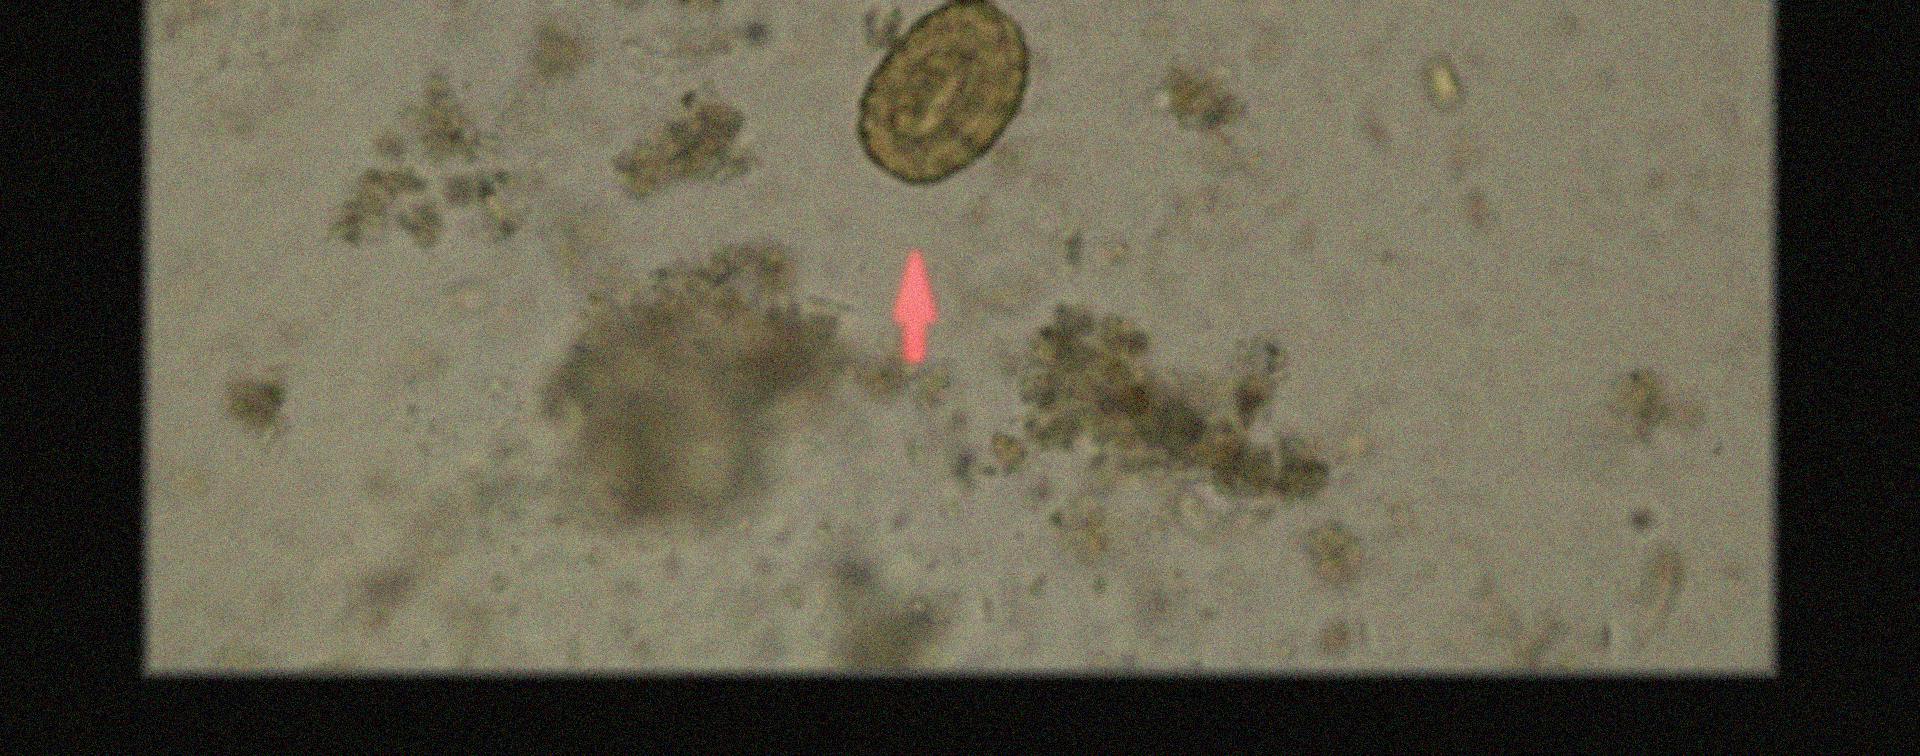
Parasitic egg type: Ascaris lumbricoides